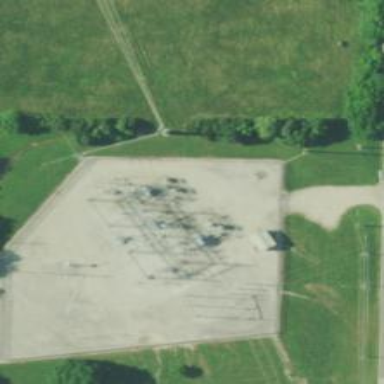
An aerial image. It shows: Distribution level power substation enclosed by fence.